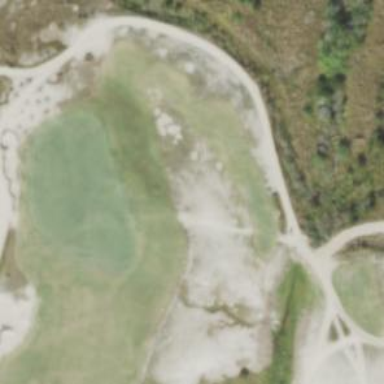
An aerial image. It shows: Path for both roads and golfers.